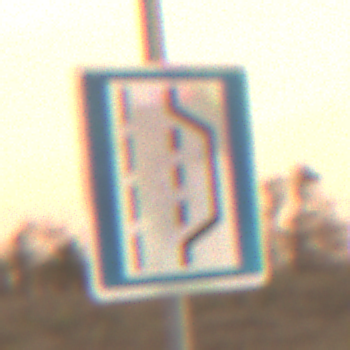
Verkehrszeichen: NothalteUndPannenbucht
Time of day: SunriseSunset
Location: Outdoor (Nature)
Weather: PartlyCloudy
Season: NotSpecified
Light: Natural